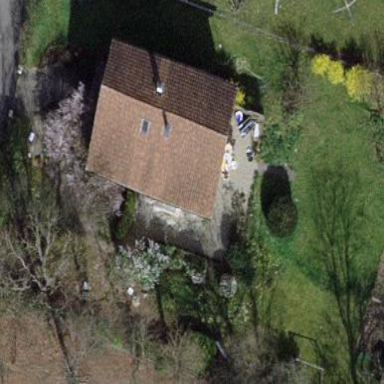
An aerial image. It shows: Garden surrounded by fence.